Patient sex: M
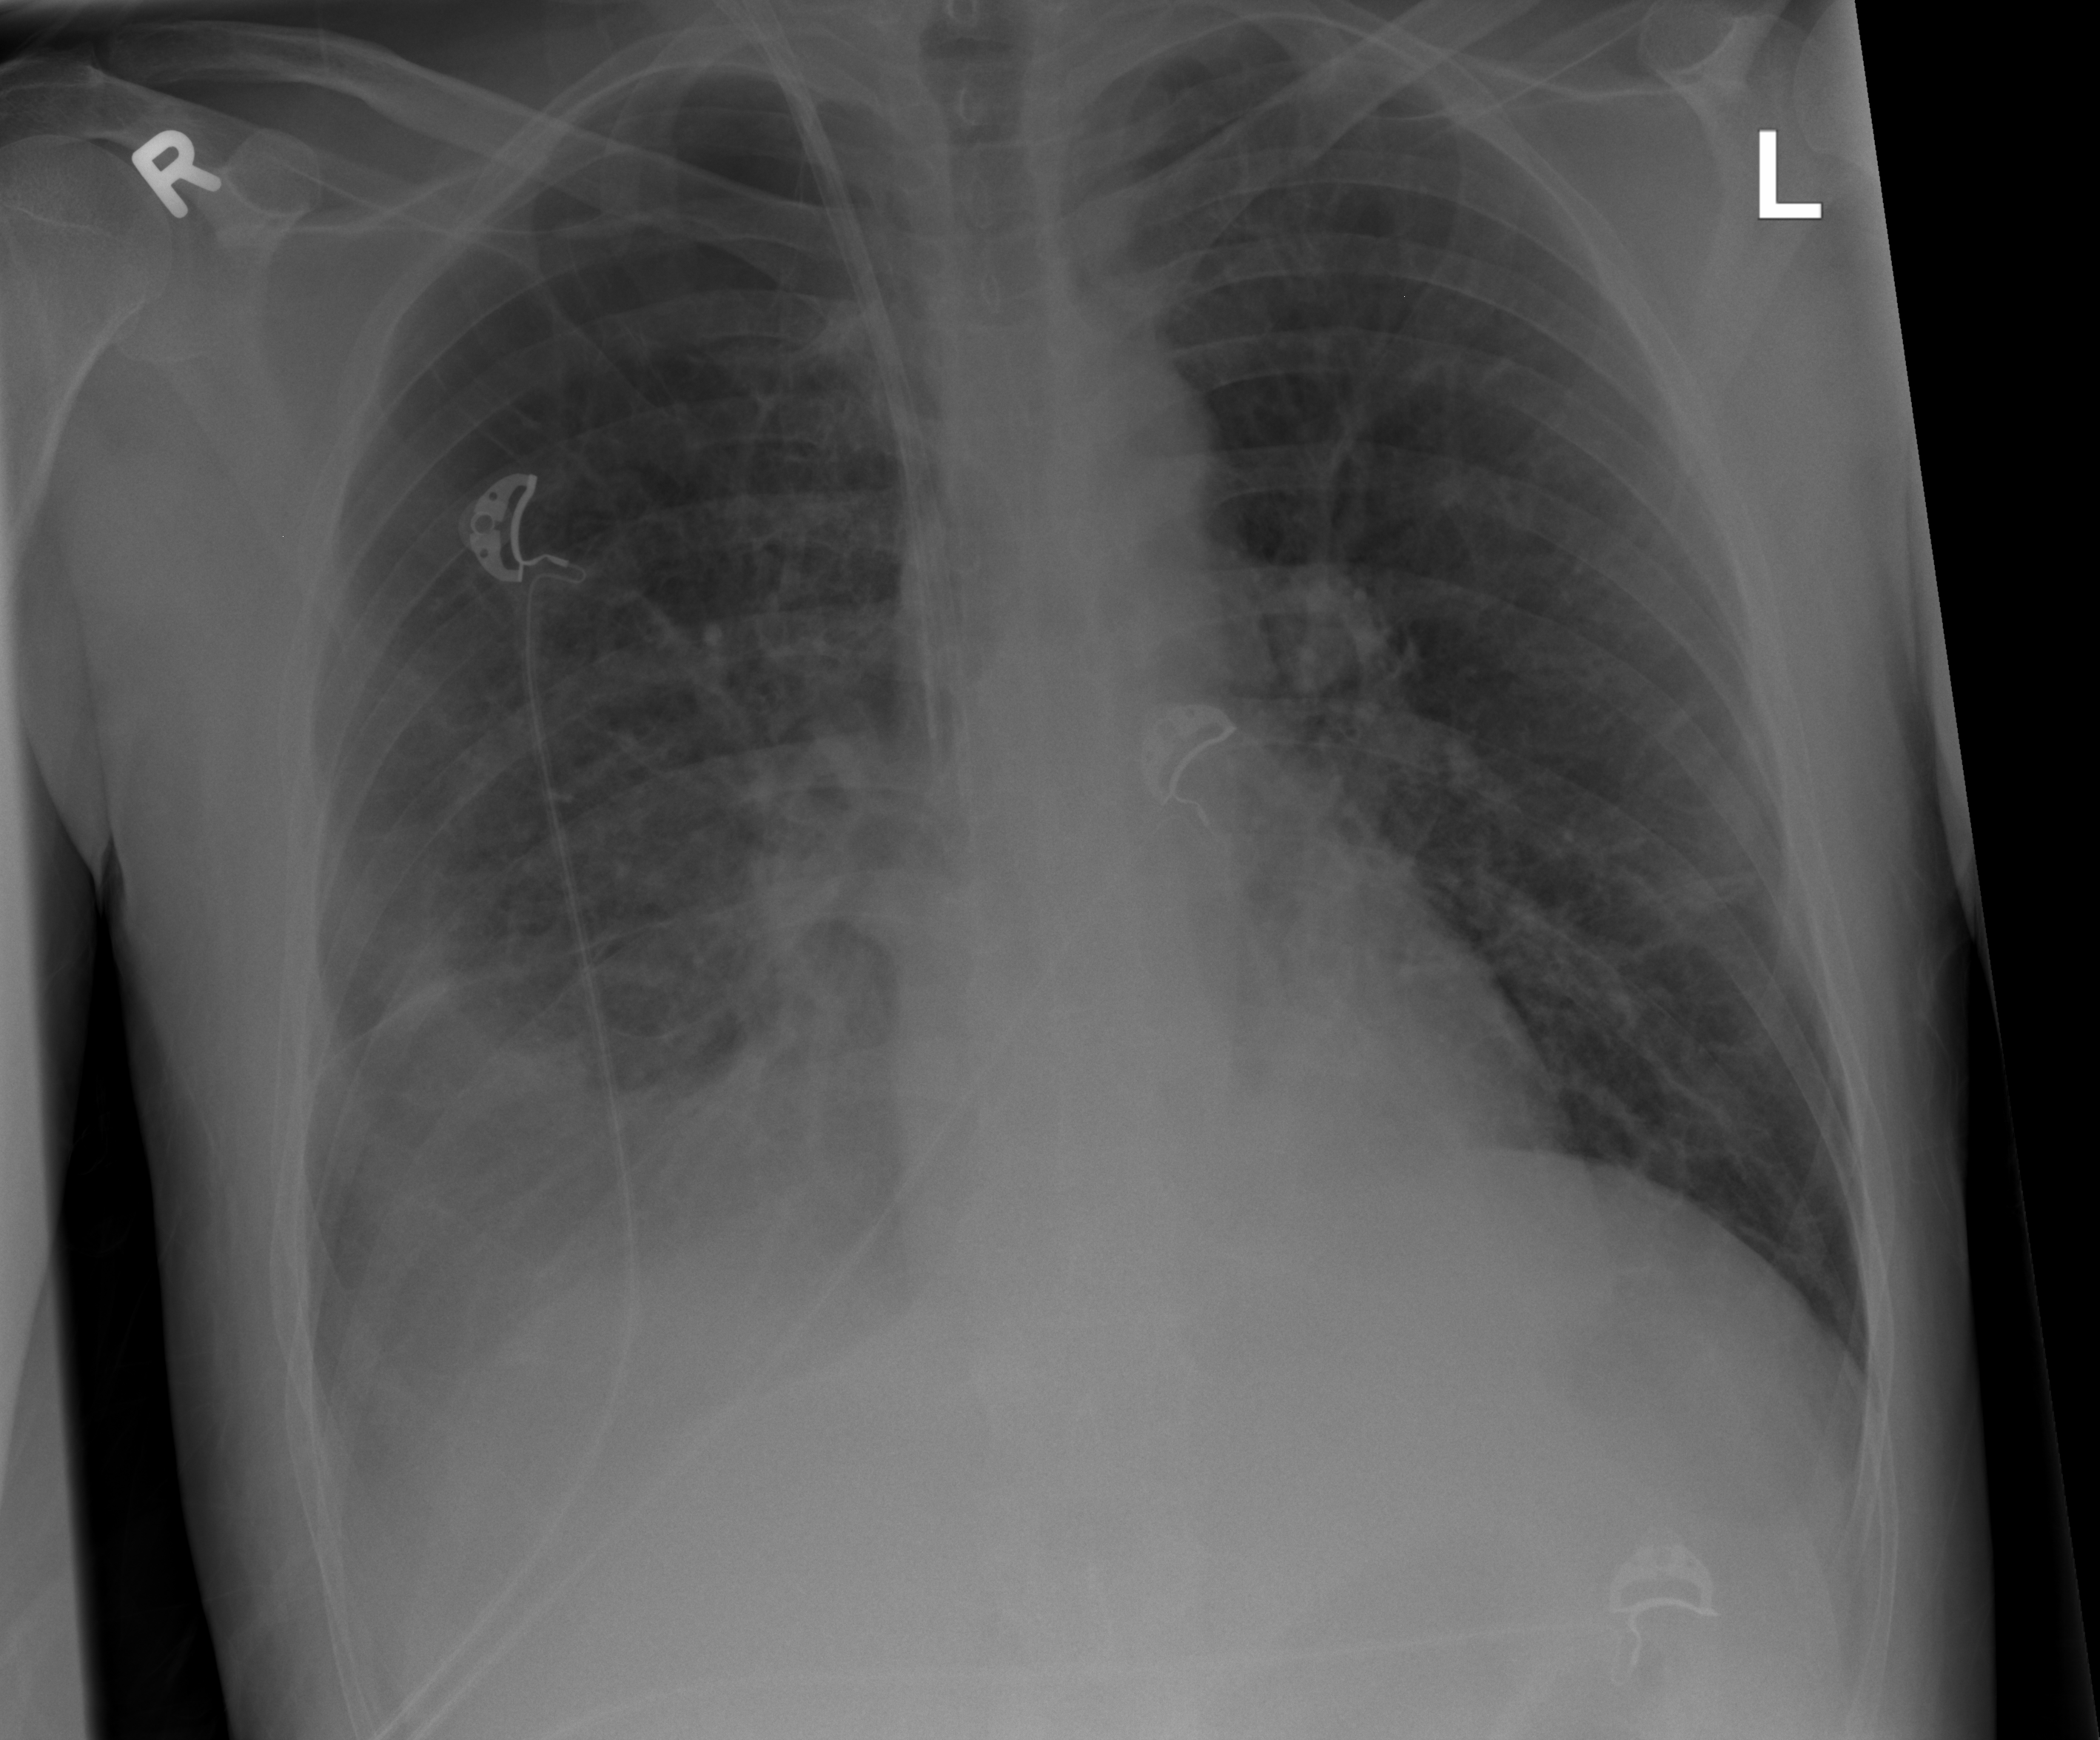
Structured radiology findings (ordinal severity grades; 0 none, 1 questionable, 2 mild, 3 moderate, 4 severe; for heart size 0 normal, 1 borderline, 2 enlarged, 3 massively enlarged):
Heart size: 0
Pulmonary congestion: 0
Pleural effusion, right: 3
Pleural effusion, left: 2
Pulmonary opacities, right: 0
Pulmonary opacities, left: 0
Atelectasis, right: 3
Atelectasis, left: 1